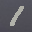
Label: 1